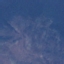
Land use / land cover: HerbaceousVegetation